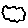
Label: cloud